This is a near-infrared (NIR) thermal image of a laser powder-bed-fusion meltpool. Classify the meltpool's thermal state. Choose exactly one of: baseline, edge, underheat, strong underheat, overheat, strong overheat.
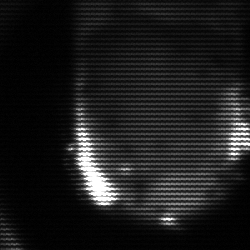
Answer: baseline